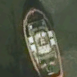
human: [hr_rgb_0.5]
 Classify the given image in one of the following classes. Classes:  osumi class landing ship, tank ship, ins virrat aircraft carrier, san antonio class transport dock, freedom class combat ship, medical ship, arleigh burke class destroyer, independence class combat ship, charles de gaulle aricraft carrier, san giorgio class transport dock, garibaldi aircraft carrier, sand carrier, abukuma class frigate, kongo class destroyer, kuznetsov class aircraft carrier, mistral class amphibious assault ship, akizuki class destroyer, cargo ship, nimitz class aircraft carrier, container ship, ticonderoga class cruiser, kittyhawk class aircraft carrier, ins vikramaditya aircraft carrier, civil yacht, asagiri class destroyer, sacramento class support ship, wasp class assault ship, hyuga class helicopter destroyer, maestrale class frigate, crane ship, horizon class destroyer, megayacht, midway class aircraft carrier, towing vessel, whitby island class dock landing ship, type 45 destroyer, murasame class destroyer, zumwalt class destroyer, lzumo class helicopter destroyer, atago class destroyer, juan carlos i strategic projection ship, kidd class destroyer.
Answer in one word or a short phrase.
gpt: Towing vessel